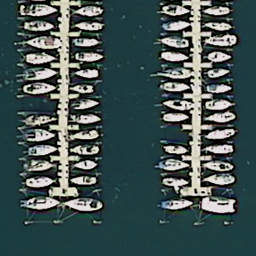
Label: harbor